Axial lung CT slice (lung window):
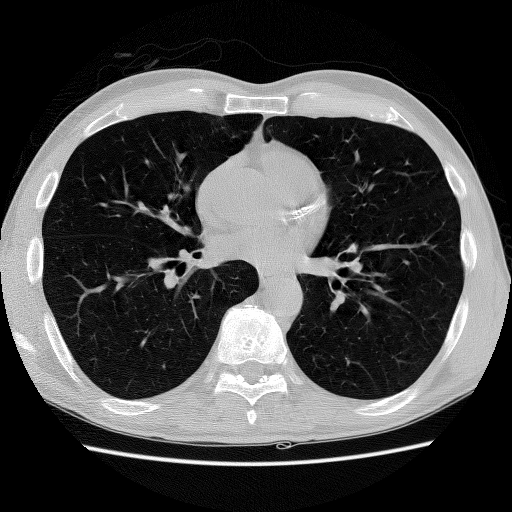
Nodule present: no